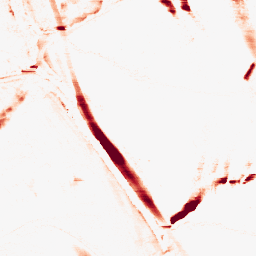
Category: morphological
Decomposition family: morphological_rect
Decomposition parameters: operation: opening
width: 20
height: 3
Upsampling method: bicubic_16x
Upsampling parameters: scale: 16
Upsampling scale: 16